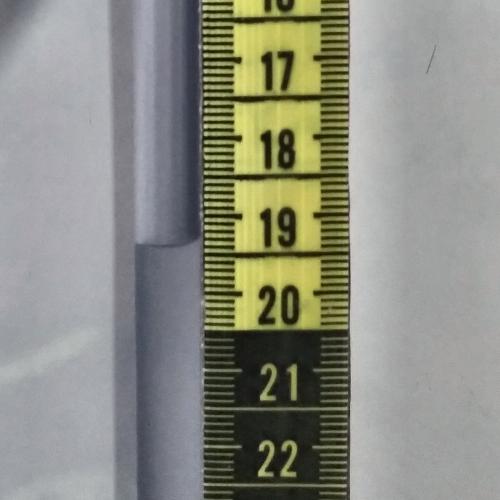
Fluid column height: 19.3 cm